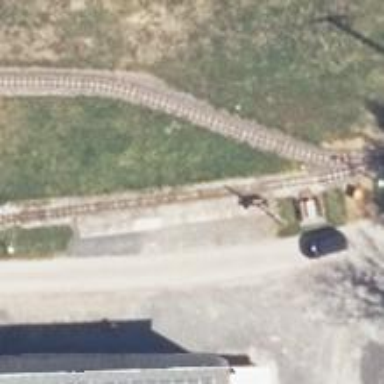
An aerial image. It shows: Preserved narrow-gauge railway.